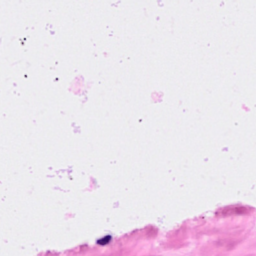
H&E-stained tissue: Breast